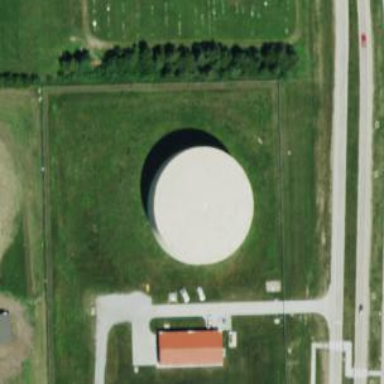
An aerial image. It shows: Industrial building with tank.